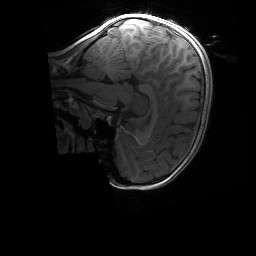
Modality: T1w
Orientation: sagittal
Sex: female
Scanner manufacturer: siemens
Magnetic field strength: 3 T
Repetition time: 1.9 s
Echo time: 0.00243 s